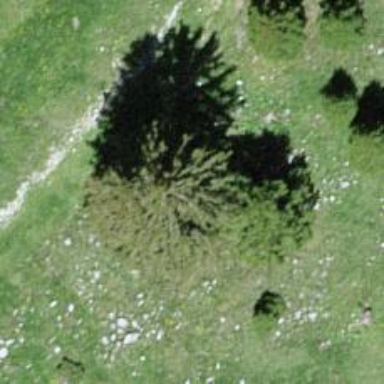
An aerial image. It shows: Needle-leaved tree in its natural environment.